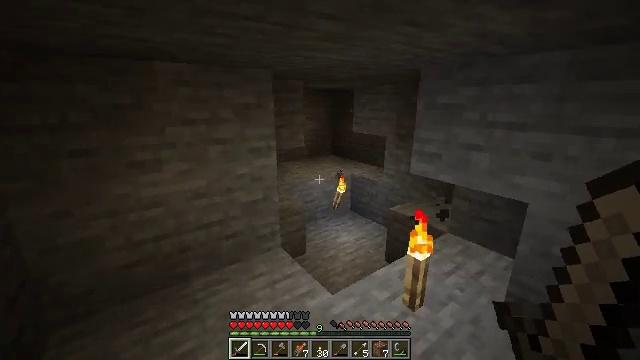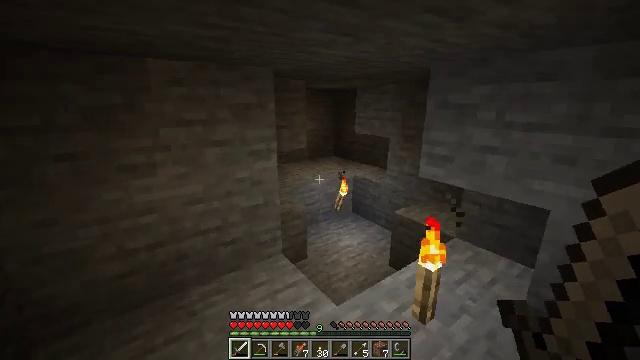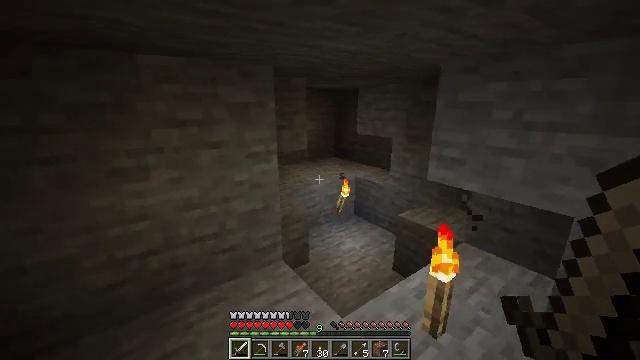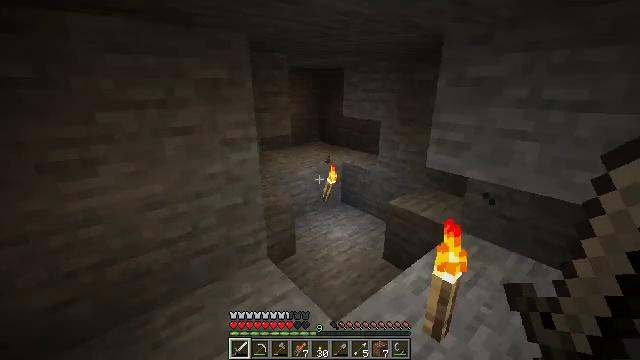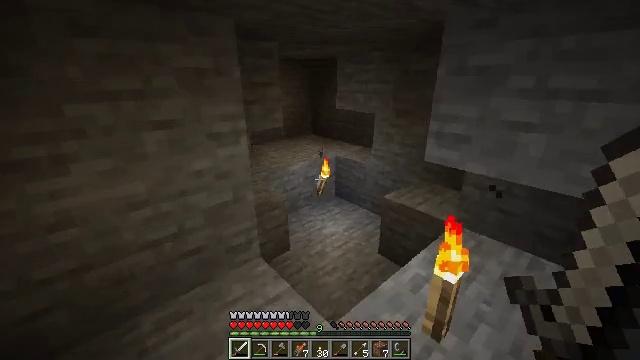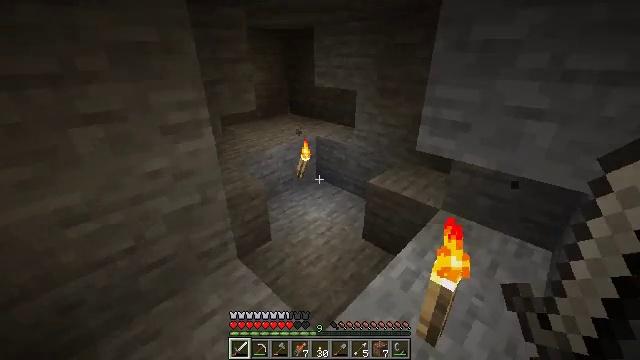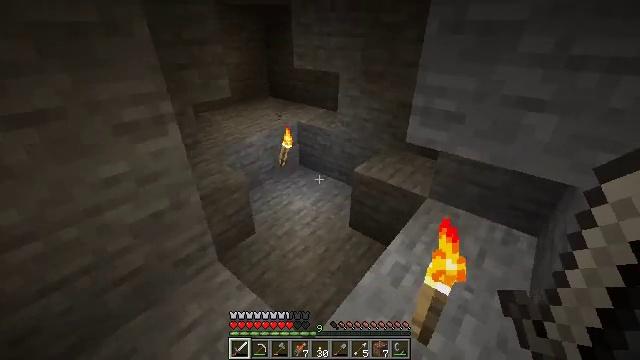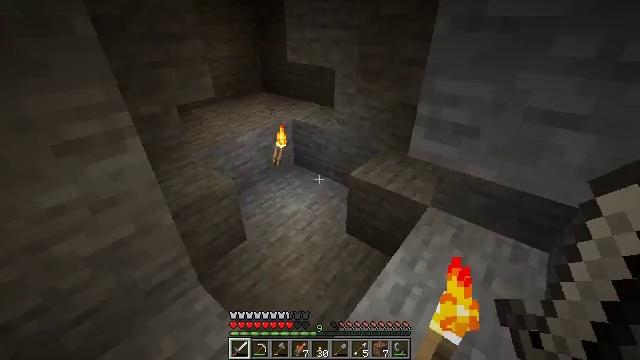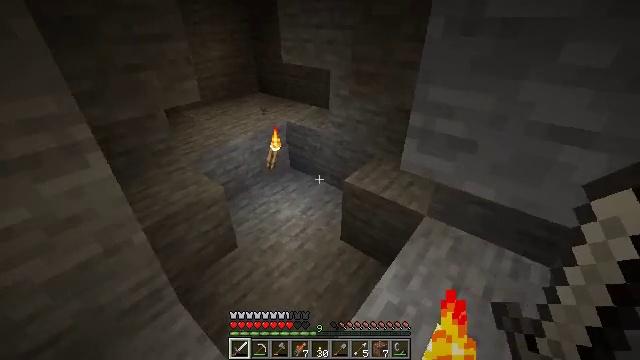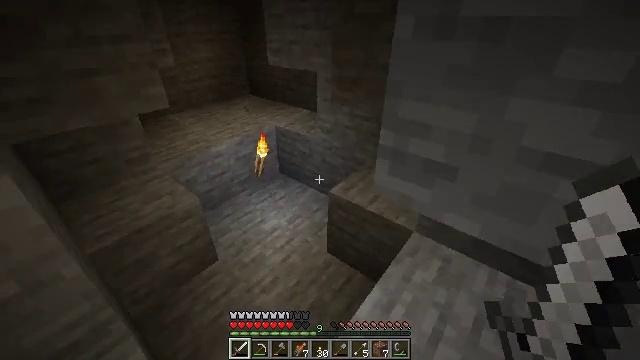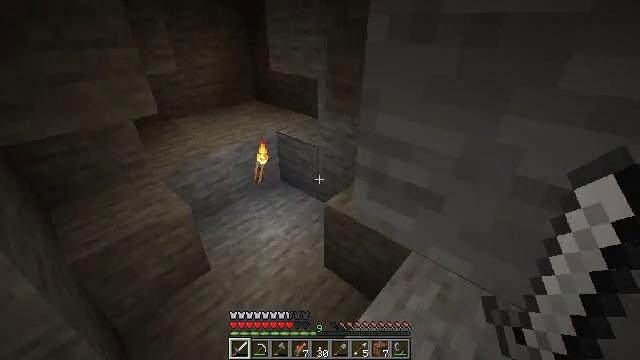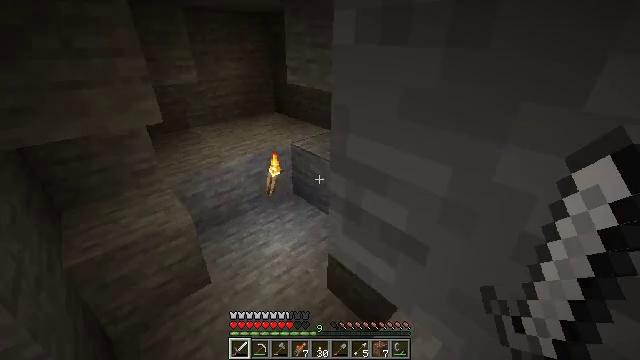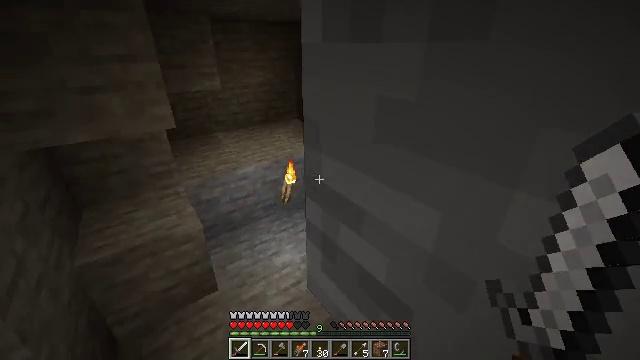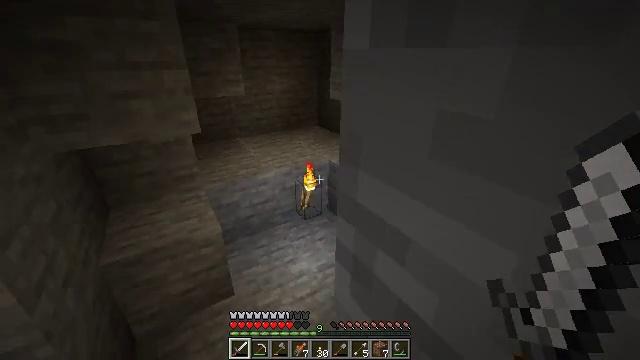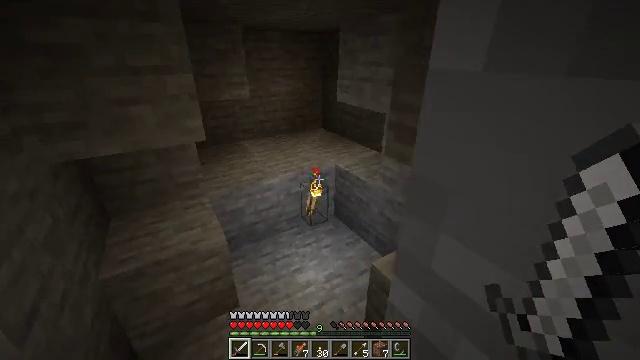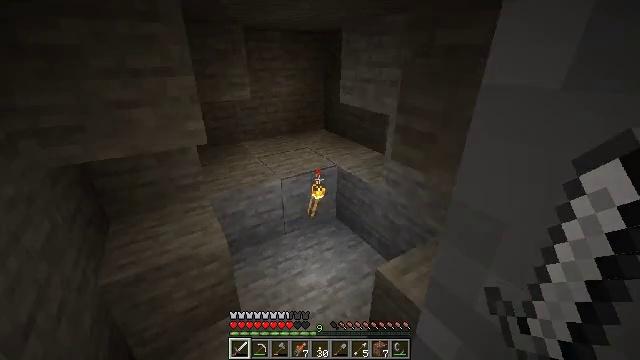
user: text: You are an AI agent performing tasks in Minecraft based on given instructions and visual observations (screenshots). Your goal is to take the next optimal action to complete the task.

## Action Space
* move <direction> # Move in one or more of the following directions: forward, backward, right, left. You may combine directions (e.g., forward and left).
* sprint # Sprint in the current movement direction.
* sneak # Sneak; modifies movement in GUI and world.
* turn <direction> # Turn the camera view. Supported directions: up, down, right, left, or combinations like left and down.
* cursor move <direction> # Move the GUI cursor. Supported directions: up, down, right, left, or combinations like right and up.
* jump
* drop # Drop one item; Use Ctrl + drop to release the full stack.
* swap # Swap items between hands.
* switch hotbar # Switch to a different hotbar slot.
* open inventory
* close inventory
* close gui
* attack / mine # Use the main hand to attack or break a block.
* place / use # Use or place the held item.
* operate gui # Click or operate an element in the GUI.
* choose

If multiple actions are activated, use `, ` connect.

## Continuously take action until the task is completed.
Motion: motion action
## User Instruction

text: Destroy the wall torch to gather it.
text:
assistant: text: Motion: move forward
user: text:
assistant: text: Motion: move forward
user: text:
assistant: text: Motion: move forward, turn right and down
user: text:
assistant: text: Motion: move forward, turn right and down
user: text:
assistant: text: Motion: move forward, turn right and down
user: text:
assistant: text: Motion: move forward, turn right and down
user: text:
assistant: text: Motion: move forward and move right, turn down
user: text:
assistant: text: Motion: move forward and move right
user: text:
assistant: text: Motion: move forward and move right
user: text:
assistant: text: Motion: move forward and move right, turn left and up
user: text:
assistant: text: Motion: move forward and move right, turn left and up
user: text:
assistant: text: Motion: move forward and move right, turn left and up
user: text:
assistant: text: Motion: move forward, turn left and up
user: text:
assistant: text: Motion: move forward
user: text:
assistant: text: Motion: move forward
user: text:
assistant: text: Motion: move forward
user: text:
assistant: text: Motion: move forward
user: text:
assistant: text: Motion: move forward, turn left and up
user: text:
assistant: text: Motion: move forward
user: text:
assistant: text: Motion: move forward
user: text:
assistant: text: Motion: move forward
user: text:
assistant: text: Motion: move forward
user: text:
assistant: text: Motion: move forward
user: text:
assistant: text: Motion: move forward, turn right and down
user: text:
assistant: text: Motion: move forward, turn right and down
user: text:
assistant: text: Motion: move forward
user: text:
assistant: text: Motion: move forward
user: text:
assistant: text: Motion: move forward
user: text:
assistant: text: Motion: move forward
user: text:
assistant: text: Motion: no_op